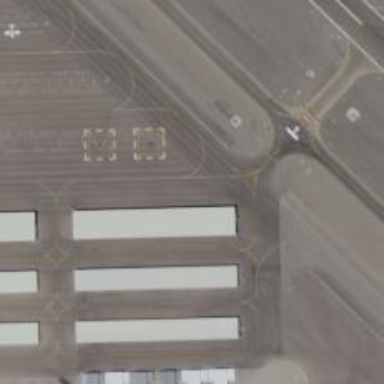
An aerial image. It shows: View of taxiway at the airport.